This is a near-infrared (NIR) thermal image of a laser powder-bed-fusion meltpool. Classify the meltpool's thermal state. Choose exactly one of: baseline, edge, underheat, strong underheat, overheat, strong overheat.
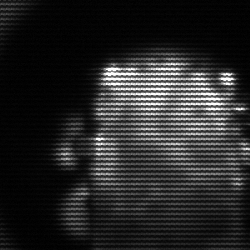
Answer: baseline